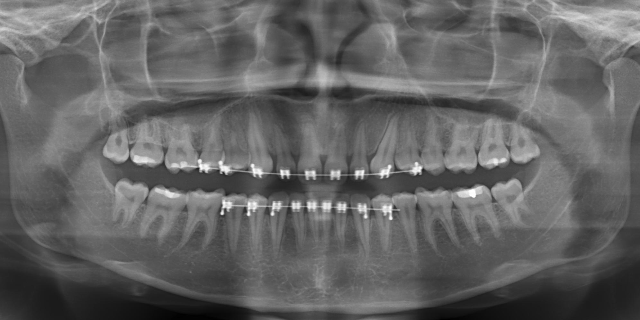
adult